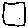
Label: square